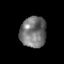
Tissue: prostate
Cell type: T cells
Senescence score: 0.3033
Nuclear area (px): 789
Mean DAPI intensity: 116.132